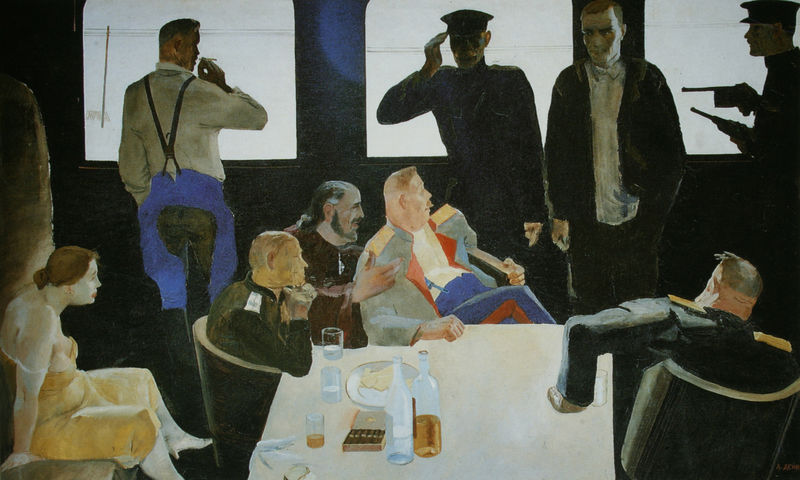
Titel: Der Generalstab der Weißen
Künstler: Aleksandr Dejneka
Standort: St. Petersburg
Institution: Russisches Museum
Schlagwörter: blau, dunkel, mann, schatten, weiß, gelb, menschen, sitzen, bar, fenster, frau, glas, kleid, licht, männer, raum, schwarz, stühle, tisch, zimmer, rot, herren, anzug, bart, flasche, flaschen, gläser, hemd, kappe, mütze, trinken, mensch, stehen, teller, tod, innenraum, sessel, genre, schiff, moderne, leer, krieg, blue, chair, hat, men, soldaten, white, window, black, hair, table, woman, rauchen, lciht, neue sachlichkeit, restaurant, militär, officers, uniform, uniformen, waffen, soldat, bedrohung, zigarette, töten, salutieren, hosenträger, marine, glasses, offiziere, pistole, voll, pants, fra, geheim, zigaretten, dish, hure, train, trousers, pistolen, befehl, feuerwaffe, verhör, schwarzr, bottles, zigarren, pistols, salut, saluting, weapon, zigarreb